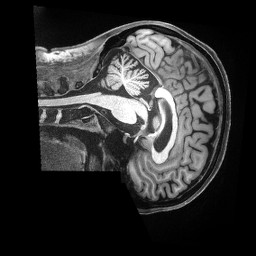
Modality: T1w
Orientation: sagittal
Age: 54
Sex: female
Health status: ill
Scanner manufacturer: siemens
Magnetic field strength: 3 T
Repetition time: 2.5 s
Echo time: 0.00181 s